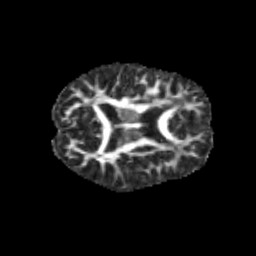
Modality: FA
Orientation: axial
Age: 9
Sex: male
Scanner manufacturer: siemens
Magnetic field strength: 3 T
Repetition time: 3.8 s
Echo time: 0.07 s